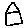
Label: house